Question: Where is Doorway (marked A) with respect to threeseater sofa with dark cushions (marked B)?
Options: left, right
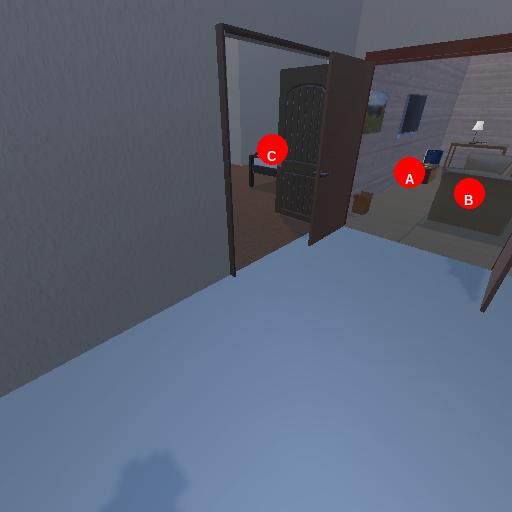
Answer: left